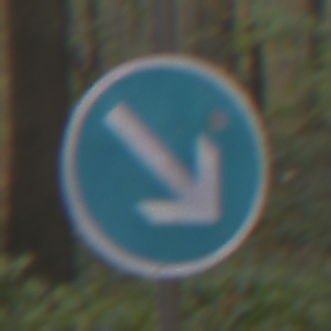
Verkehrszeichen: VorgeschriebeneVorbeifahrtRechts
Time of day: MorningAfternoon
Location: Outdoor (Nature)
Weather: Overcast
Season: Autumn
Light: Natural